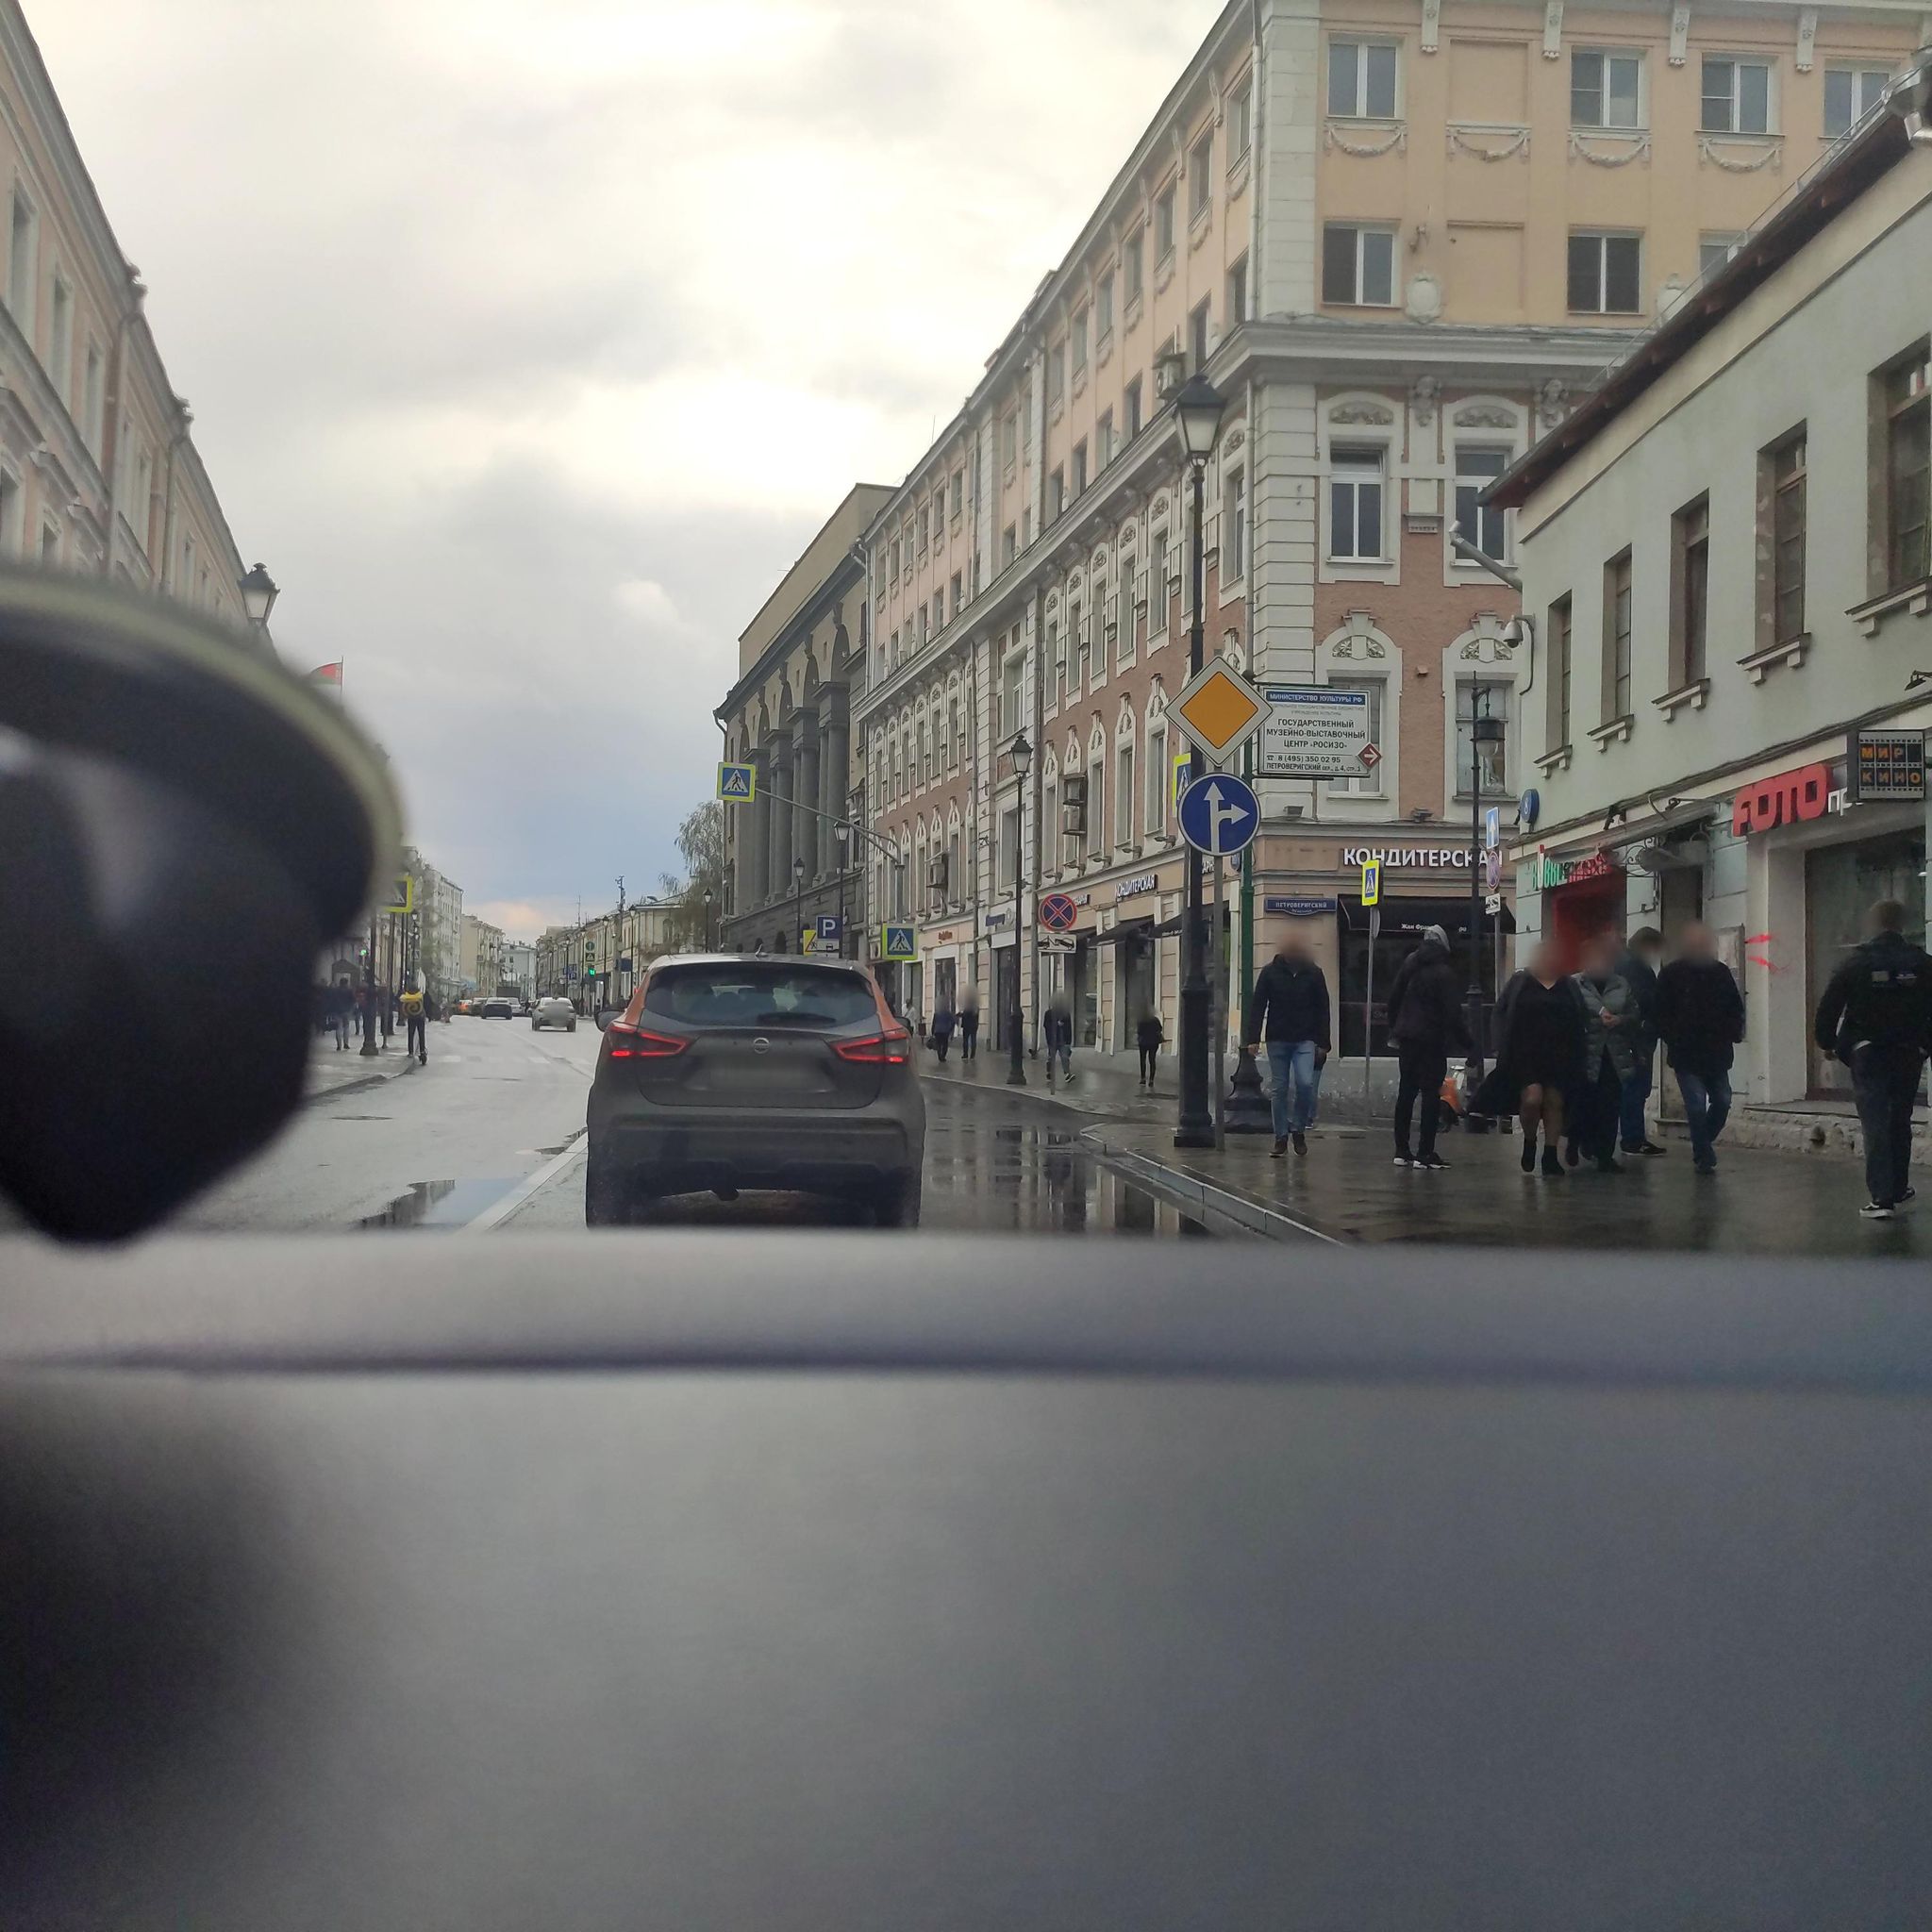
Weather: snowy
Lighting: day
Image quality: good
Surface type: driving surface
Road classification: secondary
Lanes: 2
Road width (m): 3.6
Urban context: urban centre
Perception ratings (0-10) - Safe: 2.7, Lively: 5.4, Beautiful: 6.85, Boring: 6.48, Depressing: 4.91, Wealthy: 4.99